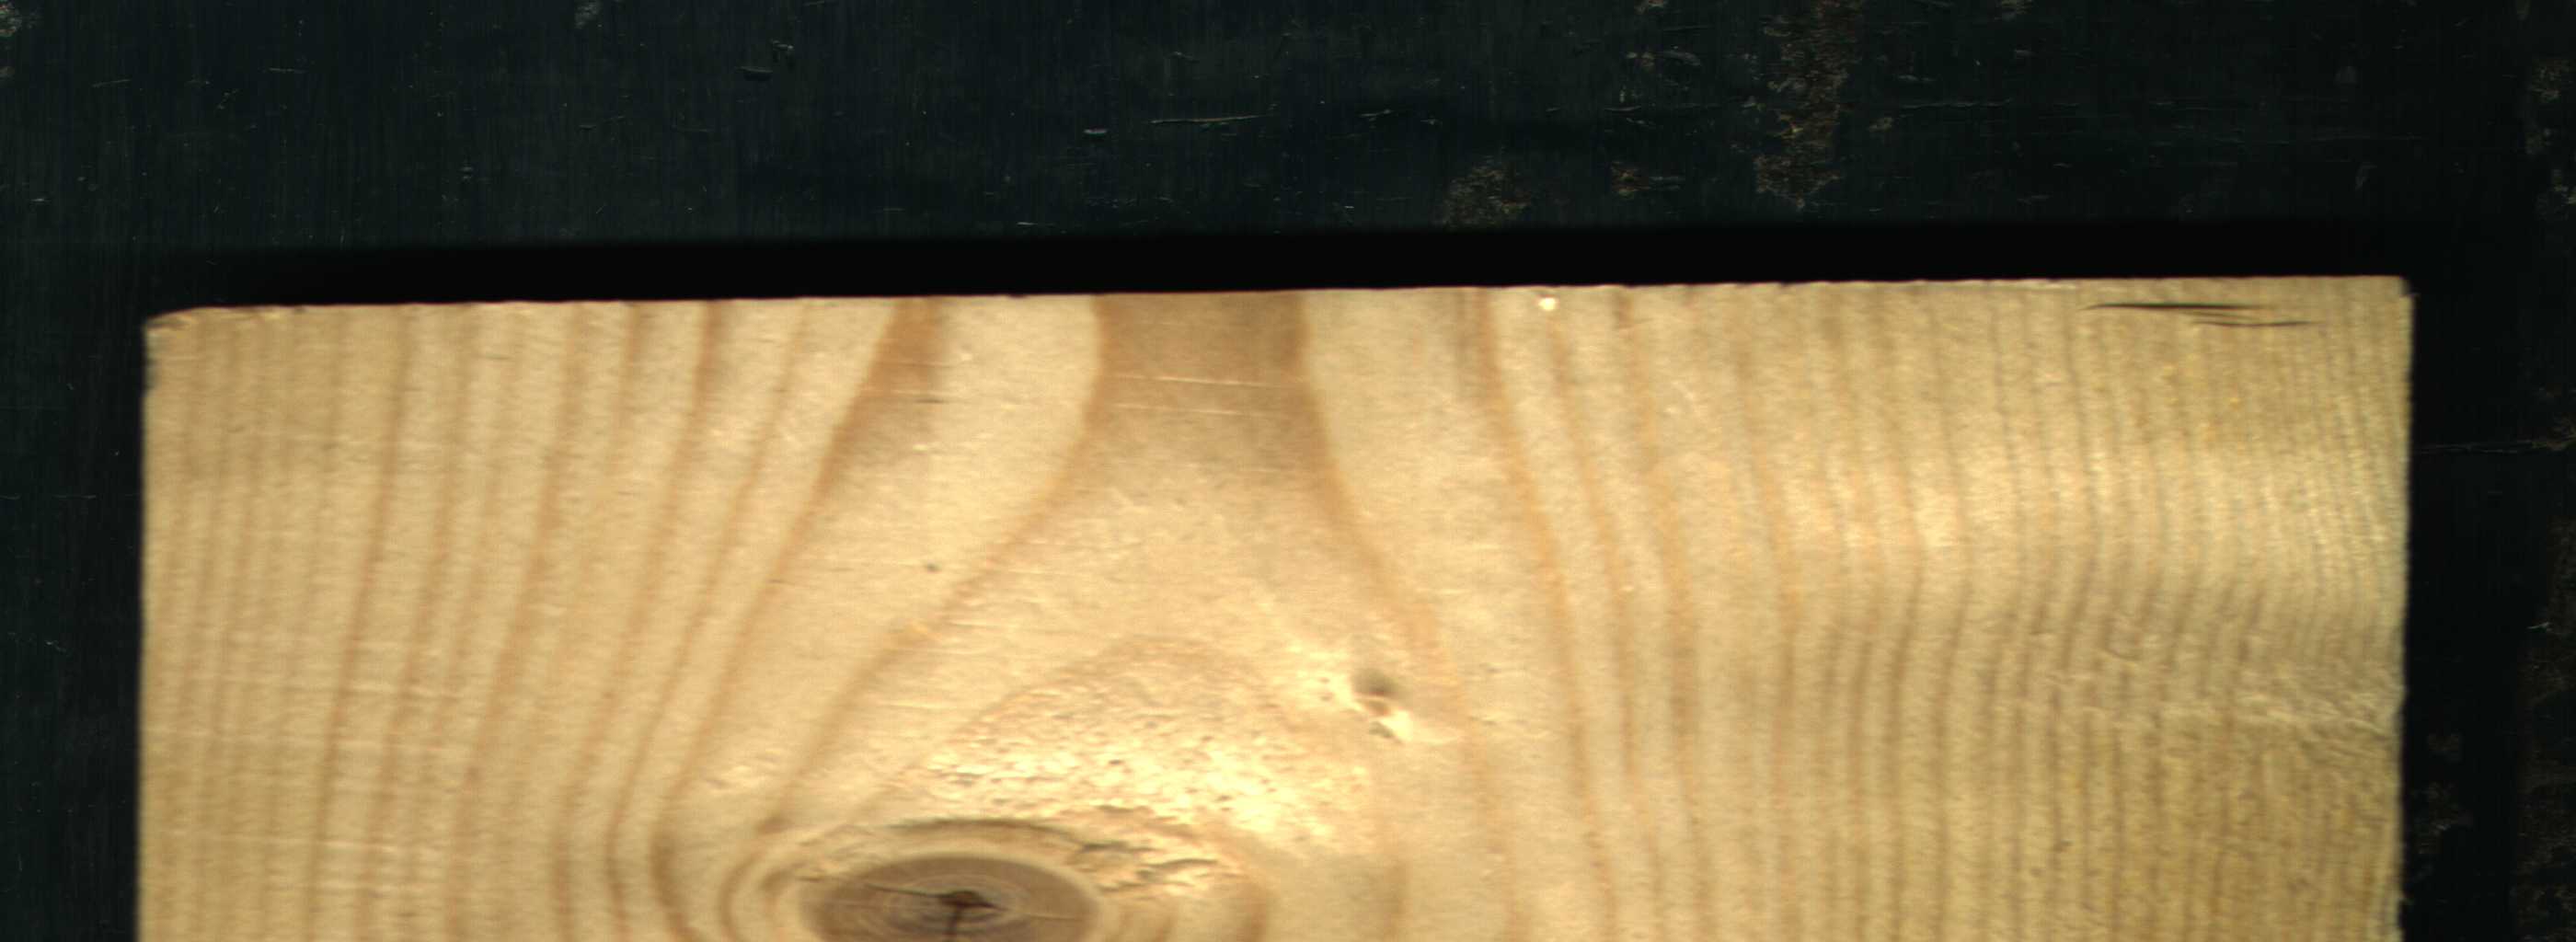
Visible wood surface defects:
knot_with_crack